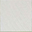
Piece: xx